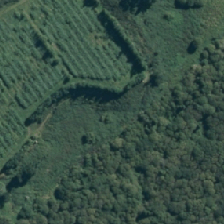
Land cover: low_producing_grassland